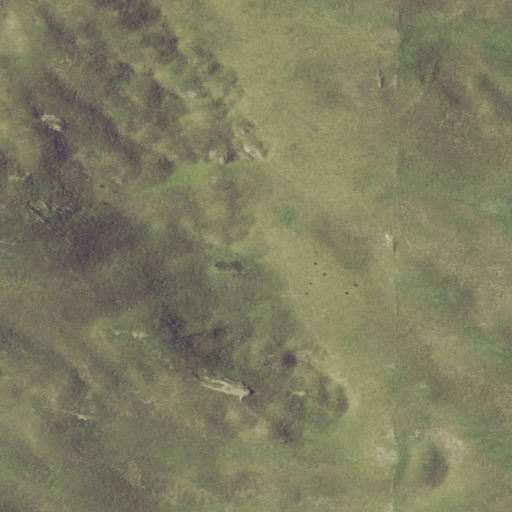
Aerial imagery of mountain in Nebraska named Giant Hill containing only grassland